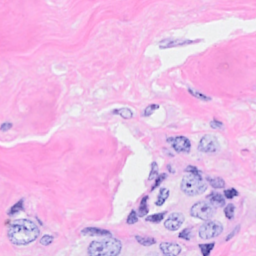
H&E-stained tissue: Breast